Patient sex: M
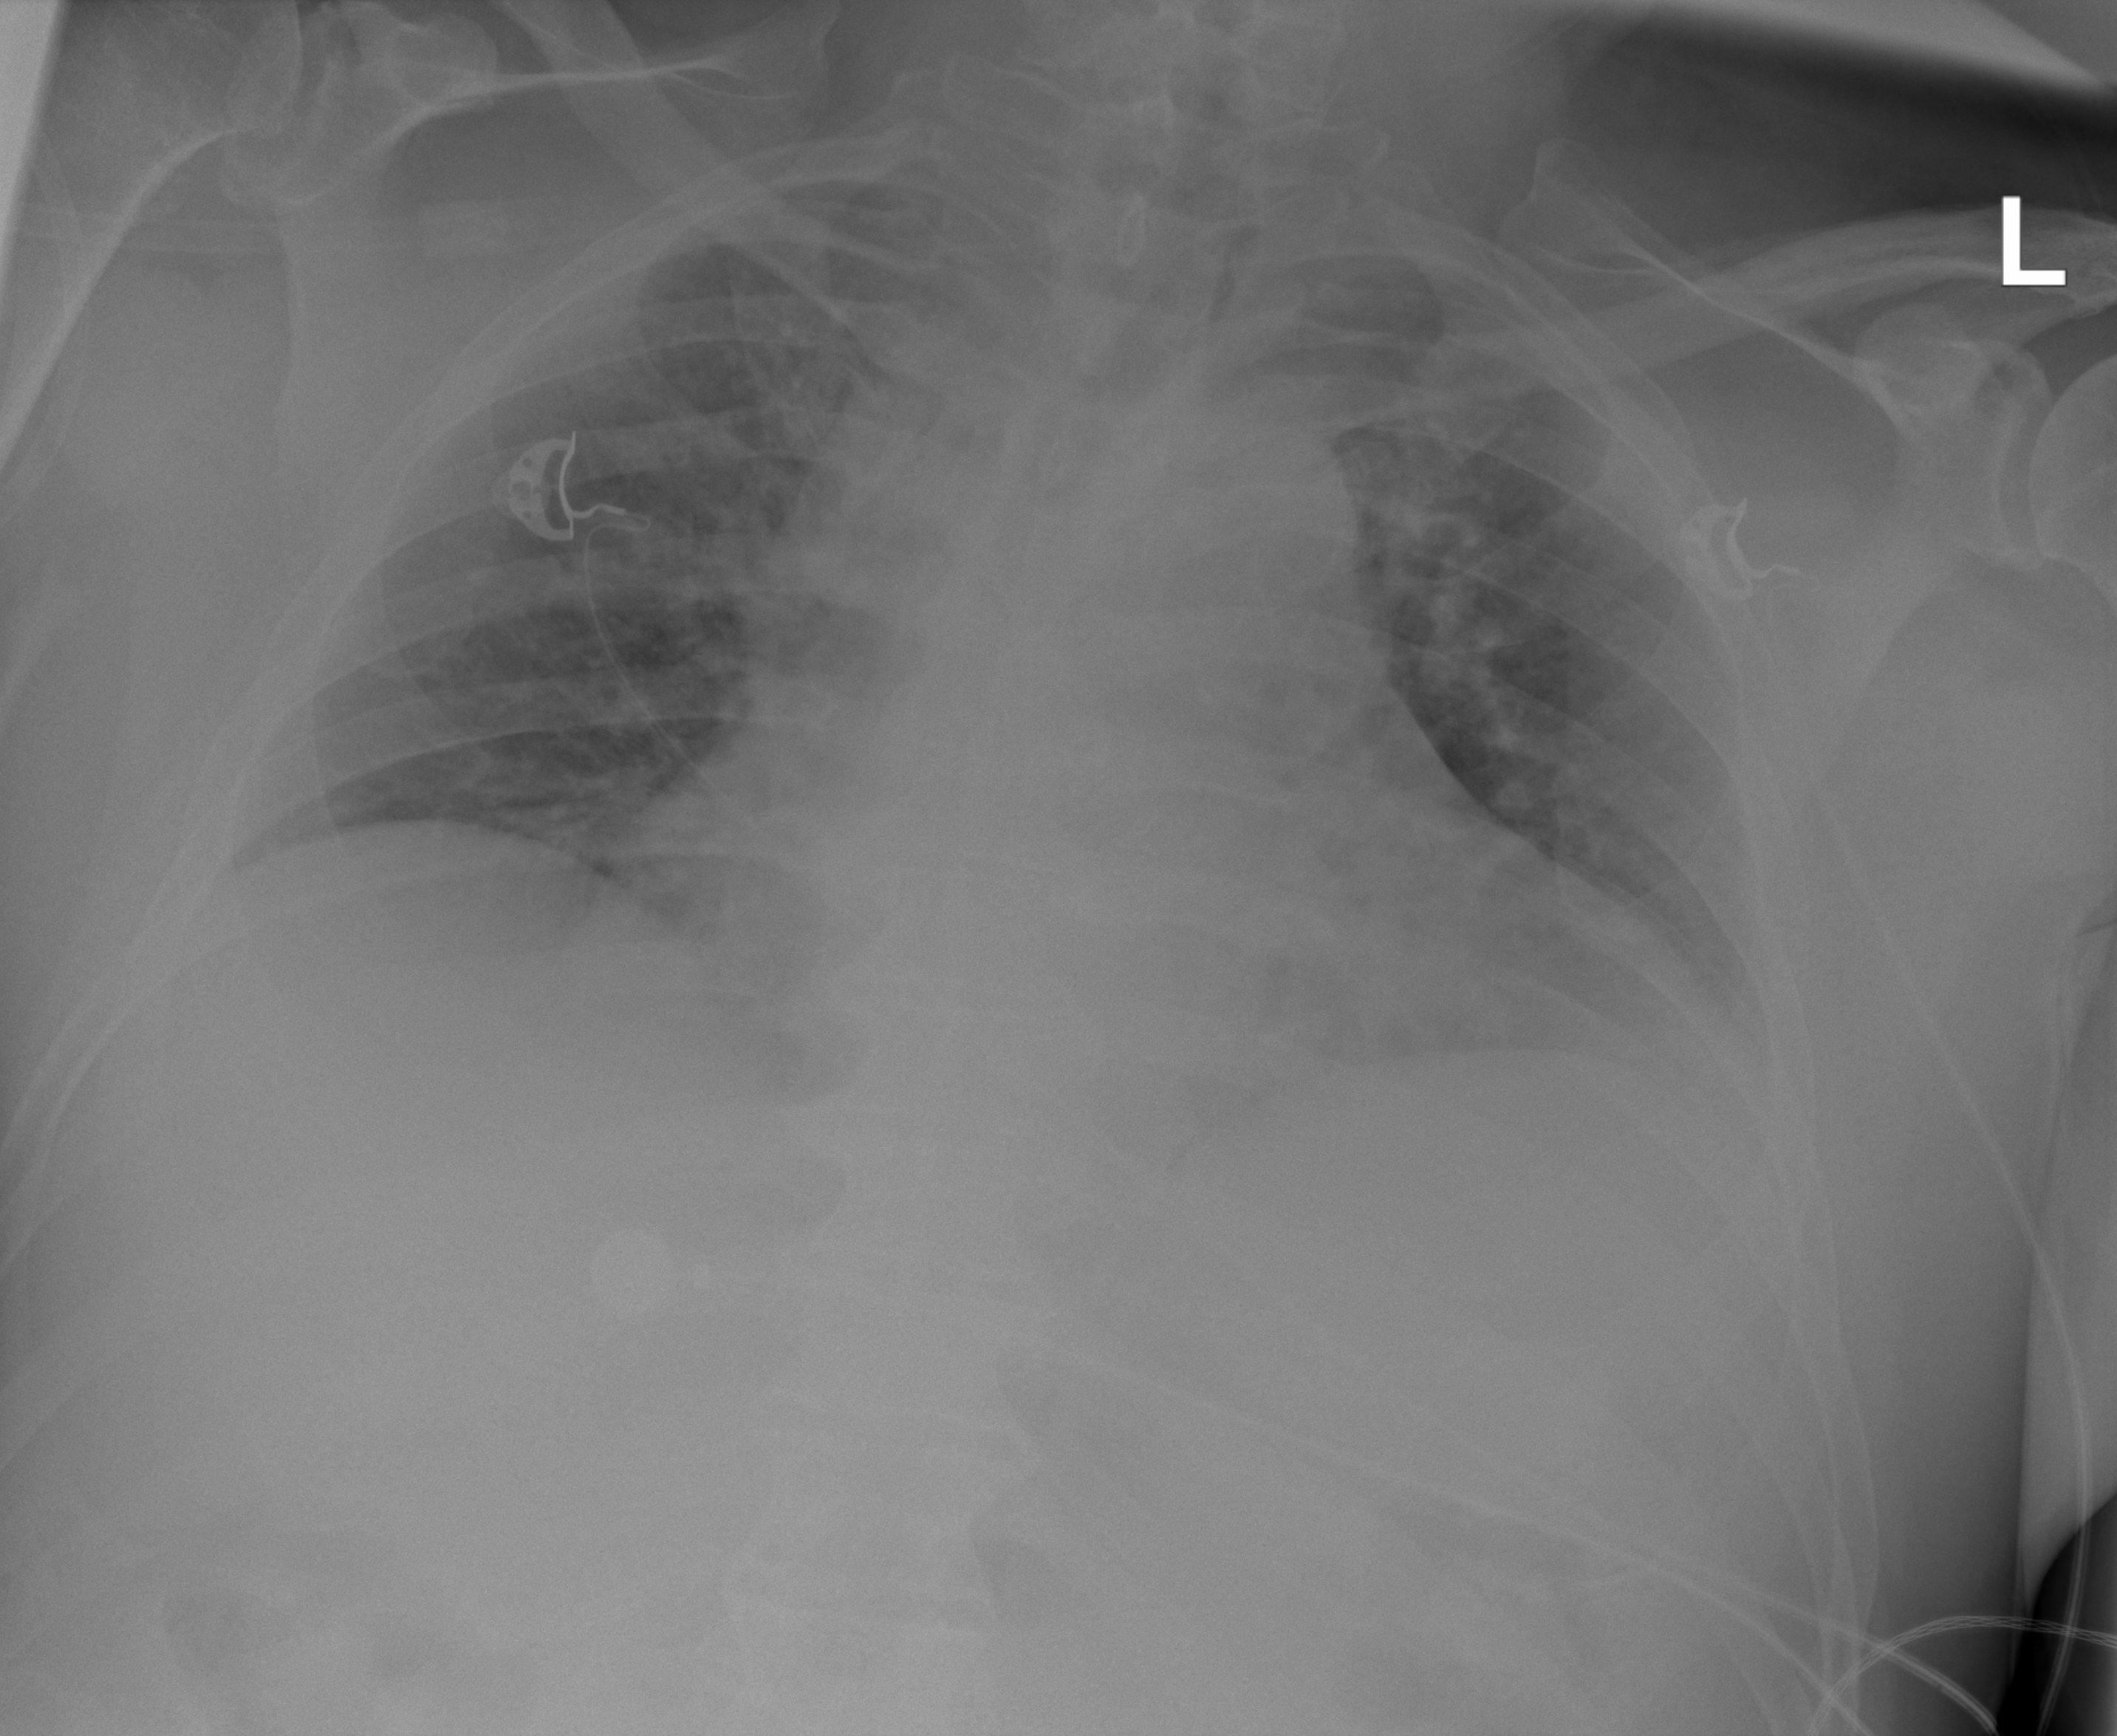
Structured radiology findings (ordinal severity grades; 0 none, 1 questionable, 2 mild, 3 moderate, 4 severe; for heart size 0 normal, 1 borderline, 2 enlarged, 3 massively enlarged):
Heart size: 2
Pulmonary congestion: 2
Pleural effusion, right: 0
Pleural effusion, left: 2
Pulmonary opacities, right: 2
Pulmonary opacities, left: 2
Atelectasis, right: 2
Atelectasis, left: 2